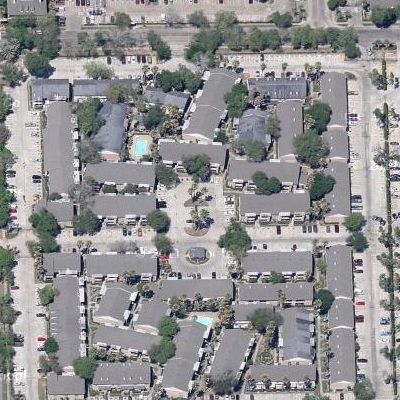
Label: Resident